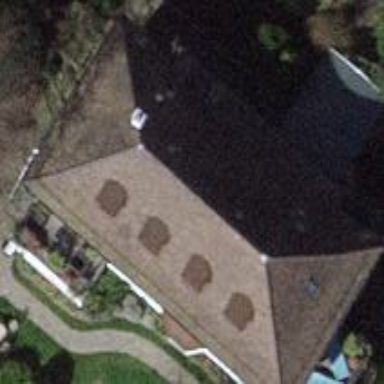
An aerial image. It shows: Building with pyramidal roof shape.